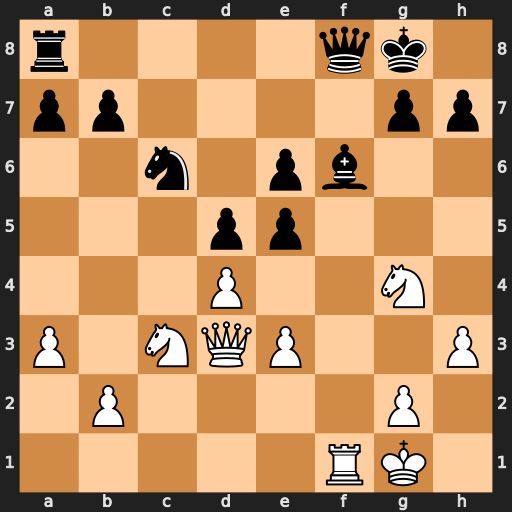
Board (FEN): r4qk1/pp4pp/2n1pb2/3pp3/3P2N1/P1NQP2P/1P4P1/5RK1
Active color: w
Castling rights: -
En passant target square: -
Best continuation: dxe5 Nxe5 Nxe5